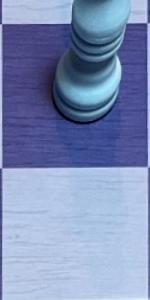
Label: Empty